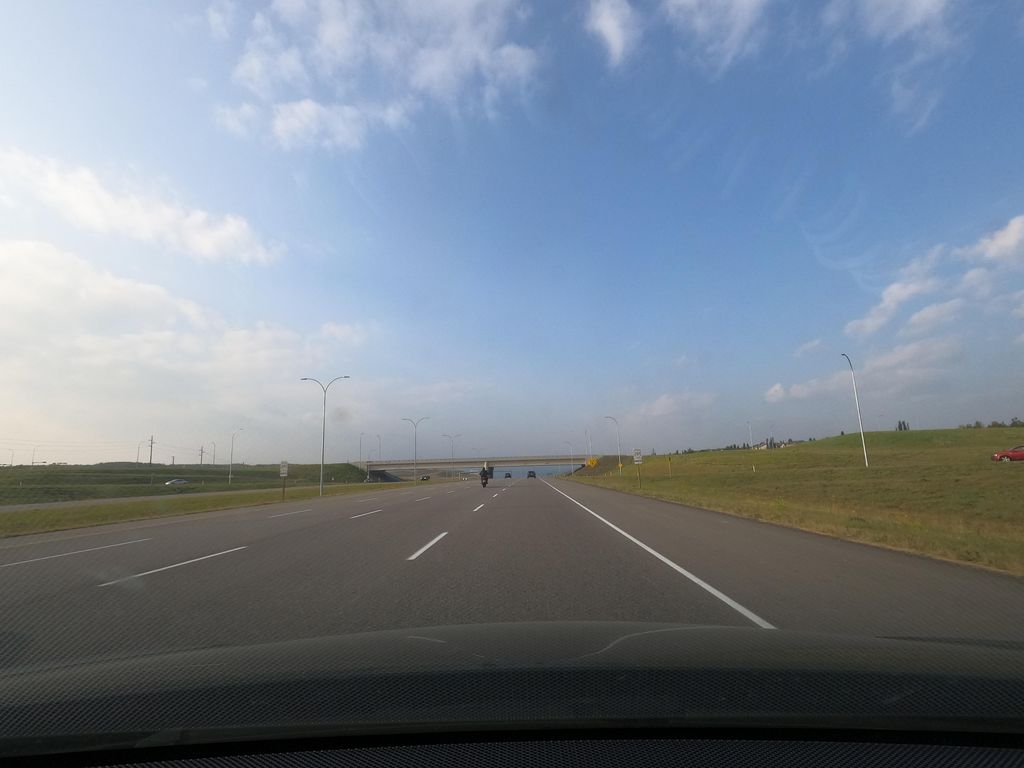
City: calgary